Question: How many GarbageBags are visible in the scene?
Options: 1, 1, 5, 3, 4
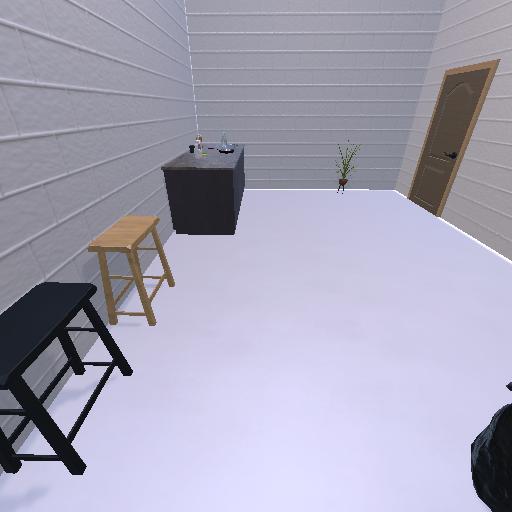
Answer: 1